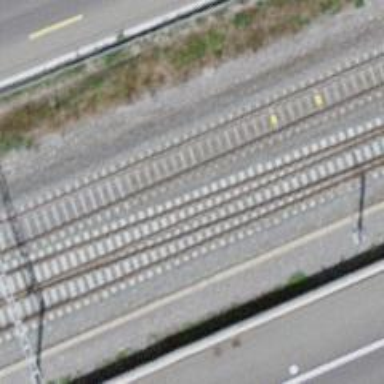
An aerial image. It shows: Siding railway track with electrified contact line.